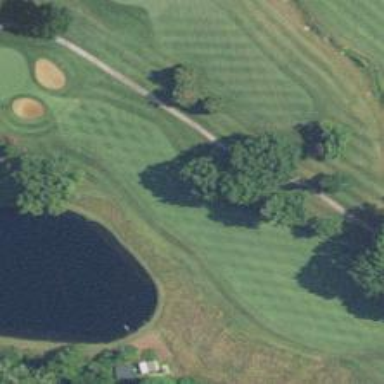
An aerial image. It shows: Golf hole.